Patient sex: M
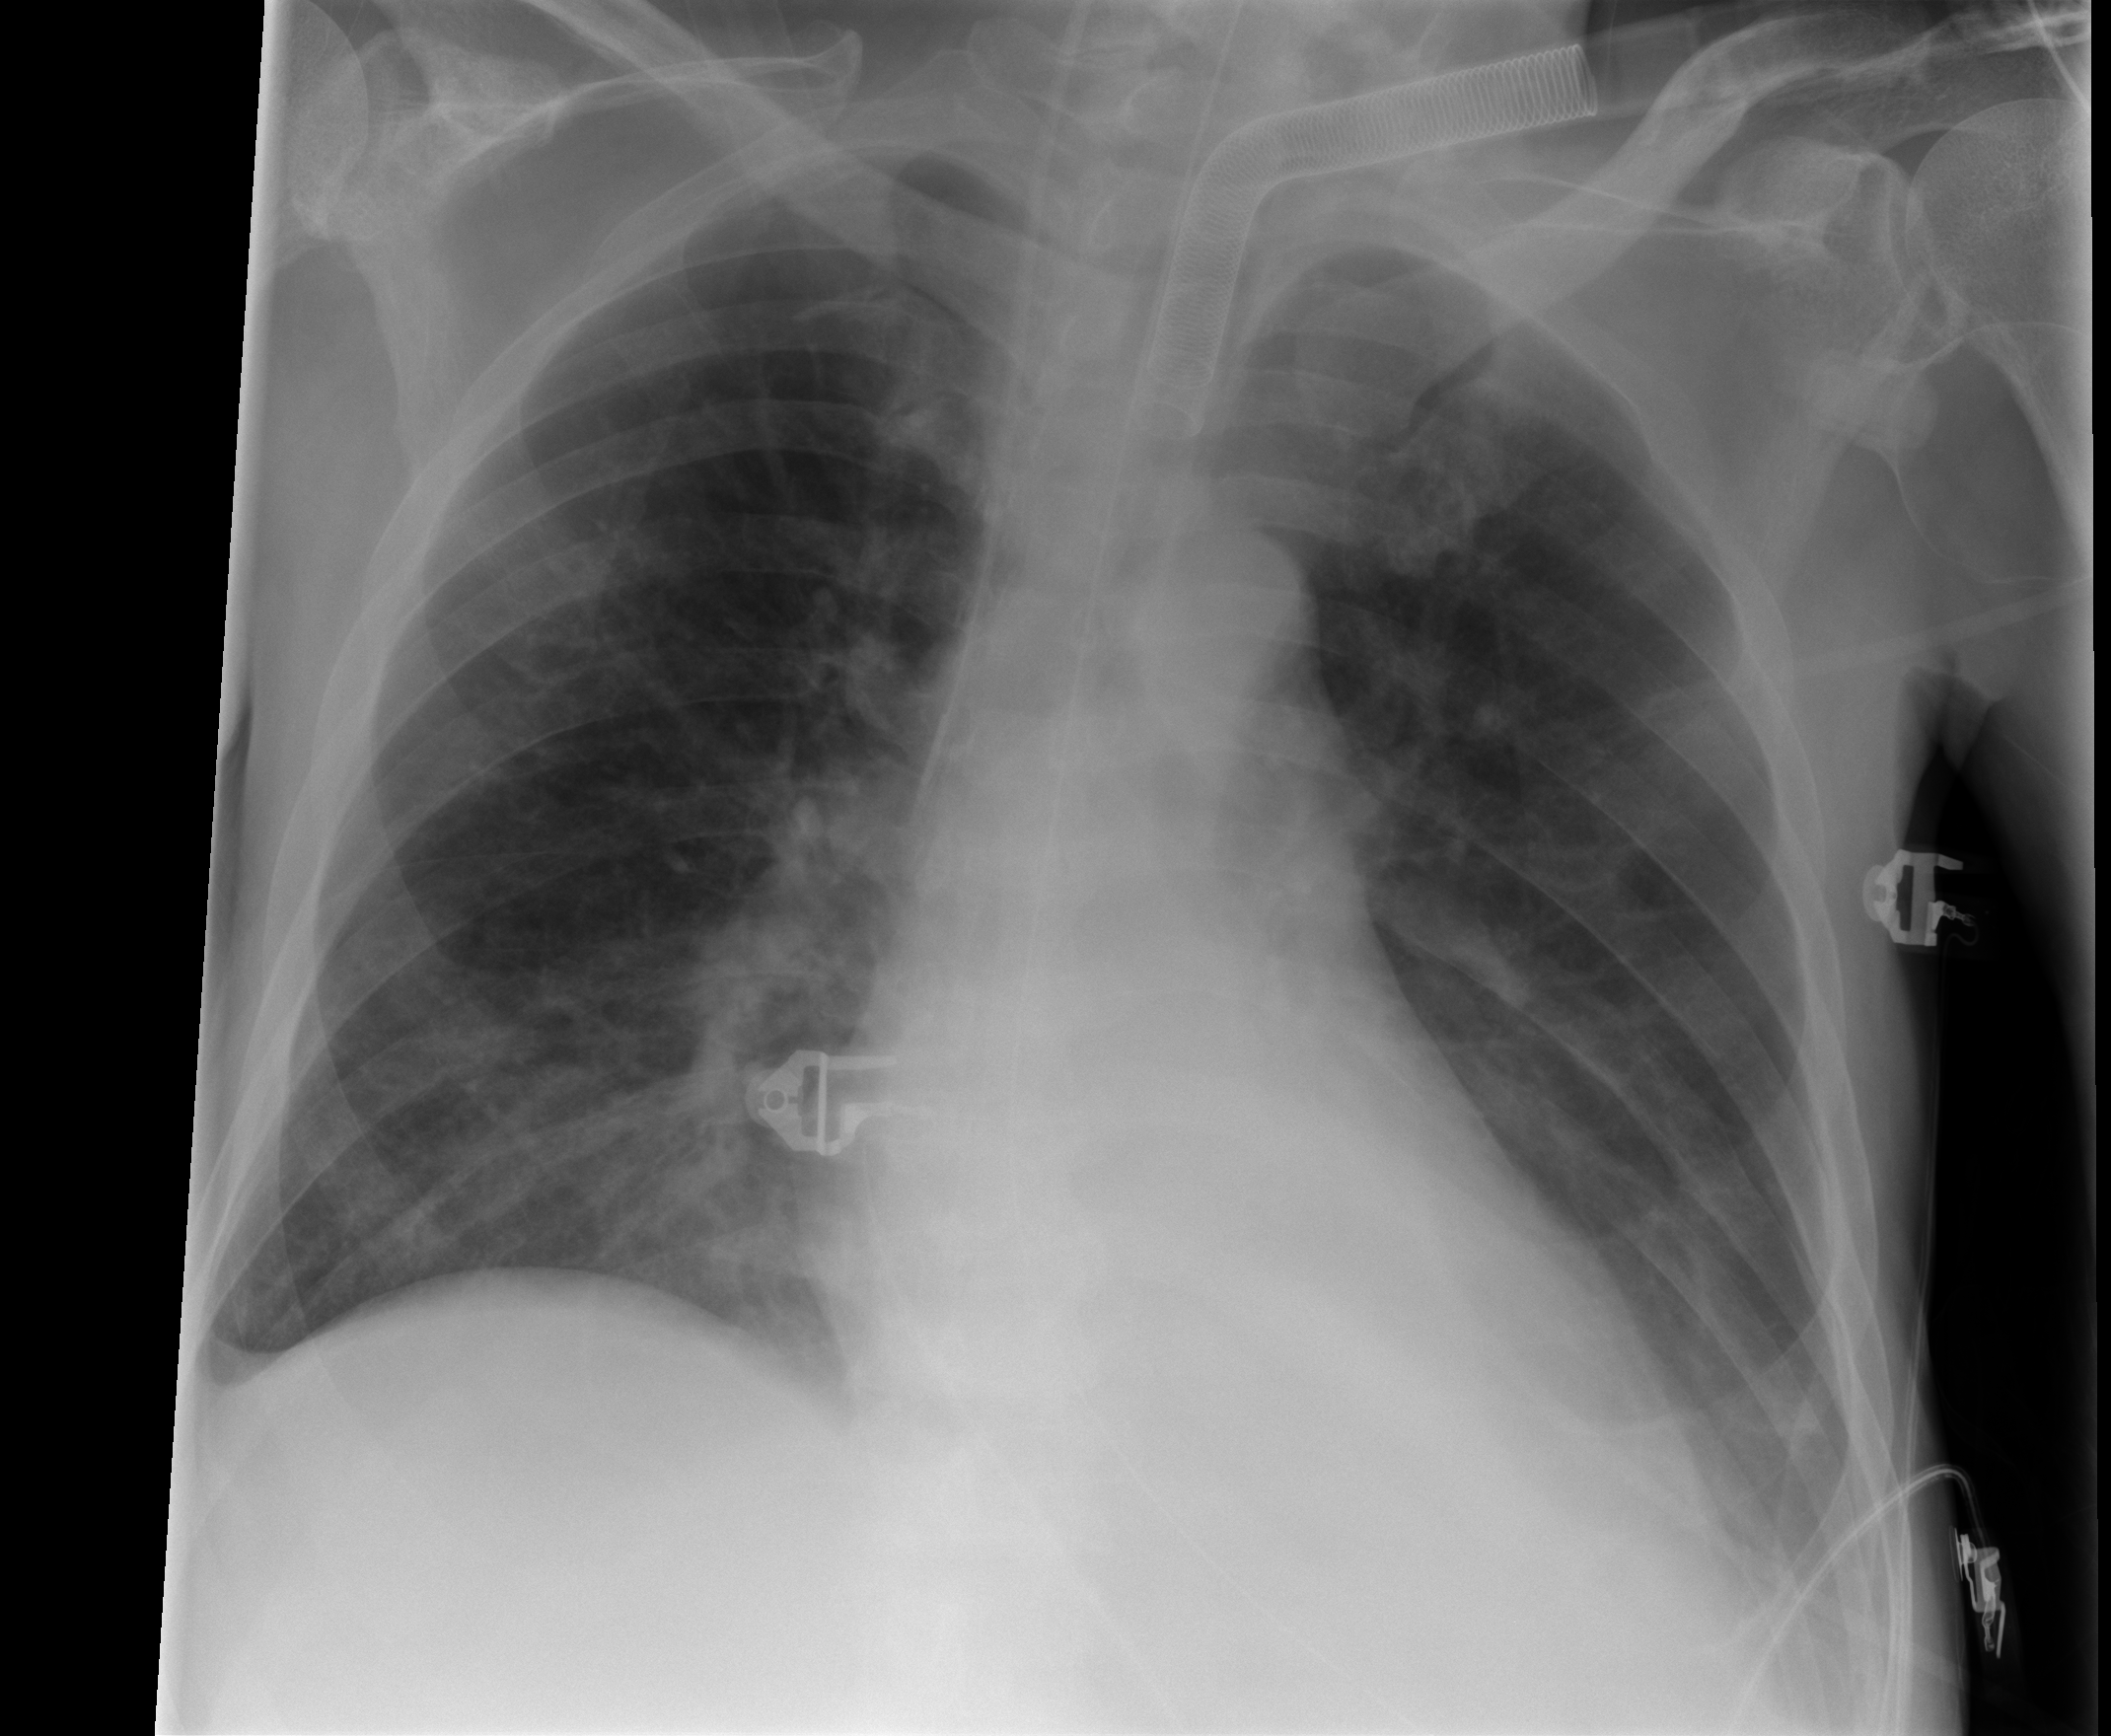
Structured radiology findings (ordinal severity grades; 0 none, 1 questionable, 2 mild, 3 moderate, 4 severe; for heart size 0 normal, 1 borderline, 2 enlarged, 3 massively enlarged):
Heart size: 1
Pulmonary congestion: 1
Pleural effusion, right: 0
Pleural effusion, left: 2
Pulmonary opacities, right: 1
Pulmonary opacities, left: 0
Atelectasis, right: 0
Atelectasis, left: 2